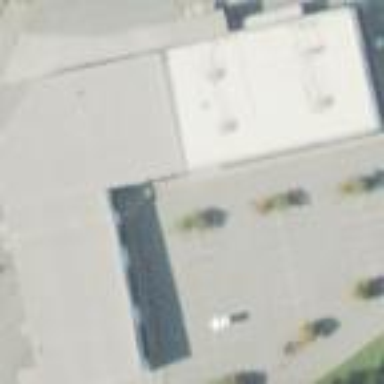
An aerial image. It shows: Commercial building.